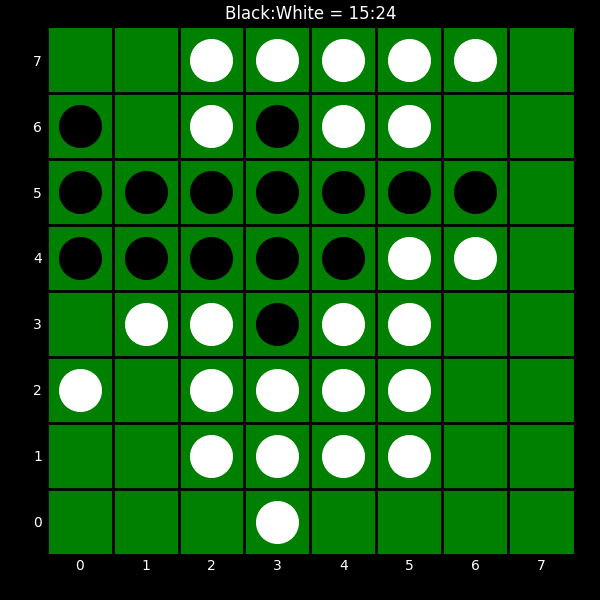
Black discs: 15
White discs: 24